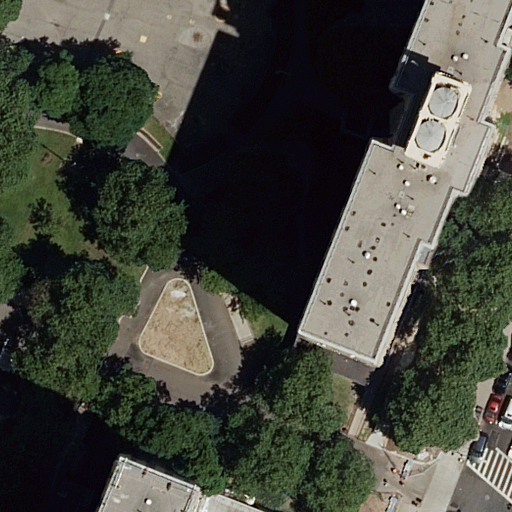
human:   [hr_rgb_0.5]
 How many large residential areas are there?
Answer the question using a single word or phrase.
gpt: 0

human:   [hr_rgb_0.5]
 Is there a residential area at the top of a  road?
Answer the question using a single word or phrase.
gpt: no

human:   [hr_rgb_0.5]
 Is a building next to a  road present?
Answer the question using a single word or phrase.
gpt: yes

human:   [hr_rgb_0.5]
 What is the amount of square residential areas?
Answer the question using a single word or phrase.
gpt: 0

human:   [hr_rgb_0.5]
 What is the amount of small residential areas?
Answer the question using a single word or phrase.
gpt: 1

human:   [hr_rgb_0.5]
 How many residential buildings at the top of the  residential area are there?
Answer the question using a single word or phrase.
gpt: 3

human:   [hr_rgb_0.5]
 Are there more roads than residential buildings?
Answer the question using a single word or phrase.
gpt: no

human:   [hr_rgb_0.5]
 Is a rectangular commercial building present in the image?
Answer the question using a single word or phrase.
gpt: no

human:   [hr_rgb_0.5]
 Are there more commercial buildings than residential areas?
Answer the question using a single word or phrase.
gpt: no

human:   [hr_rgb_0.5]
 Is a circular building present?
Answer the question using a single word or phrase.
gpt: no

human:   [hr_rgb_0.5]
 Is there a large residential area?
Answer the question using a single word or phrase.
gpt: no

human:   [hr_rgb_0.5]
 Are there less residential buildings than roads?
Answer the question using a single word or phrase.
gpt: no

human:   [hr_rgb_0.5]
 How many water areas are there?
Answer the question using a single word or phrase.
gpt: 0

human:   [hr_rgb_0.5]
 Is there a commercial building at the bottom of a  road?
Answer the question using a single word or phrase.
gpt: no

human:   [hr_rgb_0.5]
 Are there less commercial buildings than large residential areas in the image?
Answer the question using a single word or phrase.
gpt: no

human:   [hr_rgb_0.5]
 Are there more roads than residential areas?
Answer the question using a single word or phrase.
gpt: yes

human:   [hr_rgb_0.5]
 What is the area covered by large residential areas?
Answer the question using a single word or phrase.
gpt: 0m2

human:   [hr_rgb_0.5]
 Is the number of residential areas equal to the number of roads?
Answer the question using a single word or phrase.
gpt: no

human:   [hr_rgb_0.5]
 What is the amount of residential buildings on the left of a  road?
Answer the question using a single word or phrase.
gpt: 2

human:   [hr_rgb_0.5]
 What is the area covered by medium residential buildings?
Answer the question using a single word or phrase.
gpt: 139m2

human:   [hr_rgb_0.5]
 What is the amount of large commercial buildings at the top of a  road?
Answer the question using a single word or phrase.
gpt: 0

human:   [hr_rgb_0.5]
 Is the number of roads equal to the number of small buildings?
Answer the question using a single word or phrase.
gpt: no

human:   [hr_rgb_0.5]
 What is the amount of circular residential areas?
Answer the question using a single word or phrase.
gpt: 0

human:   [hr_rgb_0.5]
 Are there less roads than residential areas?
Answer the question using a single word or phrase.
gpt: no

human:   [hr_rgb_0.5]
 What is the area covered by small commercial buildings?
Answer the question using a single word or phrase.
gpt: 0m2

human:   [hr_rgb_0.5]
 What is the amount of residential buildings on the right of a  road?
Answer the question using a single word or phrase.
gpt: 1

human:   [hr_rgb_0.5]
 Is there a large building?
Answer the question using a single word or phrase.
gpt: yes

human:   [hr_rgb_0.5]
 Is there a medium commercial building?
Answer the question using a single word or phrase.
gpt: no

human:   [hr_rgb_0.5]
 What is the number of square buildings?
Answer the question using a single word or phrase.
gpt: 0

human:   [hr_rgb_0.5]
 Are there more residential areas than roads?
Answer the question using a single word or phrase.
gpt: no

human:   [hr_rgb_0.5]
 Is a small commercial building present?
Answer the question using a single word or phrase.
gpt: no

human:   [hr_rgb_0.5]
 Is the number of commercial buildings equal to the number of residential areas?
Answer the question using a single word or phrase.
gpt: no

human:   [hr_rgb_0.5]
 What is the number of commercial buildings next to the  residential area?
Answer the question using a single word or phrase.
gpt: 0

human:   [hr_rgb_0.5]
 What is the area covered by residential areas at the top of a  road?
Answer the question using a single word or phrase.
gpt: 0m2

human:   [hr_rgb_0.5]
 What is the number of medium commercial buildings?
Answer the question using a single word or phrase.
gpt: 0

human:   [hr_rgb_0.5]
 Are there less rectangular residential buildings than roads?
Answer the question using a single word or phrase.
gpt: no